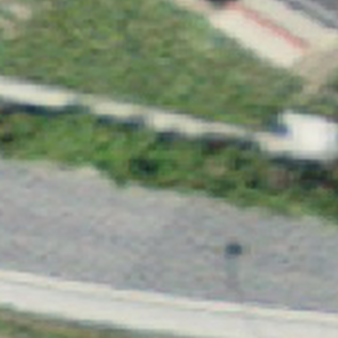
Label: other